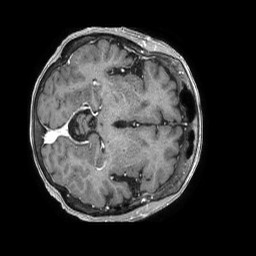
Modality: T1w
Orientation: axial
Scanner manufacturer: philips
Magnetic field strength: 1.5 T
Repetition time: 0.007596 s
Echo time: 0.003469 s